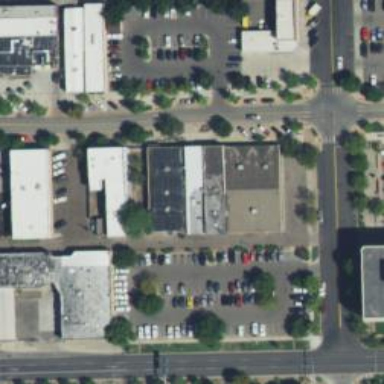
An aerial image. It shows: Parking space.